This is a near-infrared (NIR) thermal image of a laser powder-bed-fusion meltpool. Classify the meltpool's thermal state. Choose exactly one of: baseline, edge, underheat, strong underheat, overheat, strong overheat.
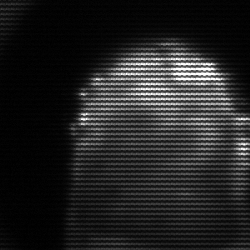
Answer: strong underheat